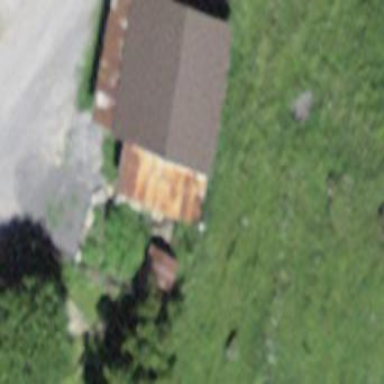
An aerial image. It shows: Gabled building with tile roof oriented across.